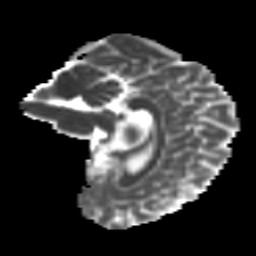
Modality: MD
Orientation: sagittal
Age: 17
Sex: female
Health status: ill
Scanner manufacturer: ge
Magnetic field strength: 3 T
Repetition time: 6.752 s
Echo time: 0.079 s